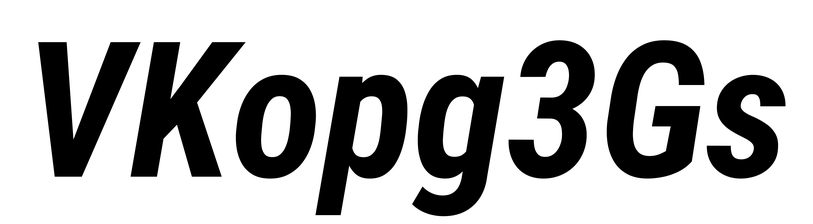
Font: Roboto-Italic_Condensed_Bold_Italic